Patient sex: F
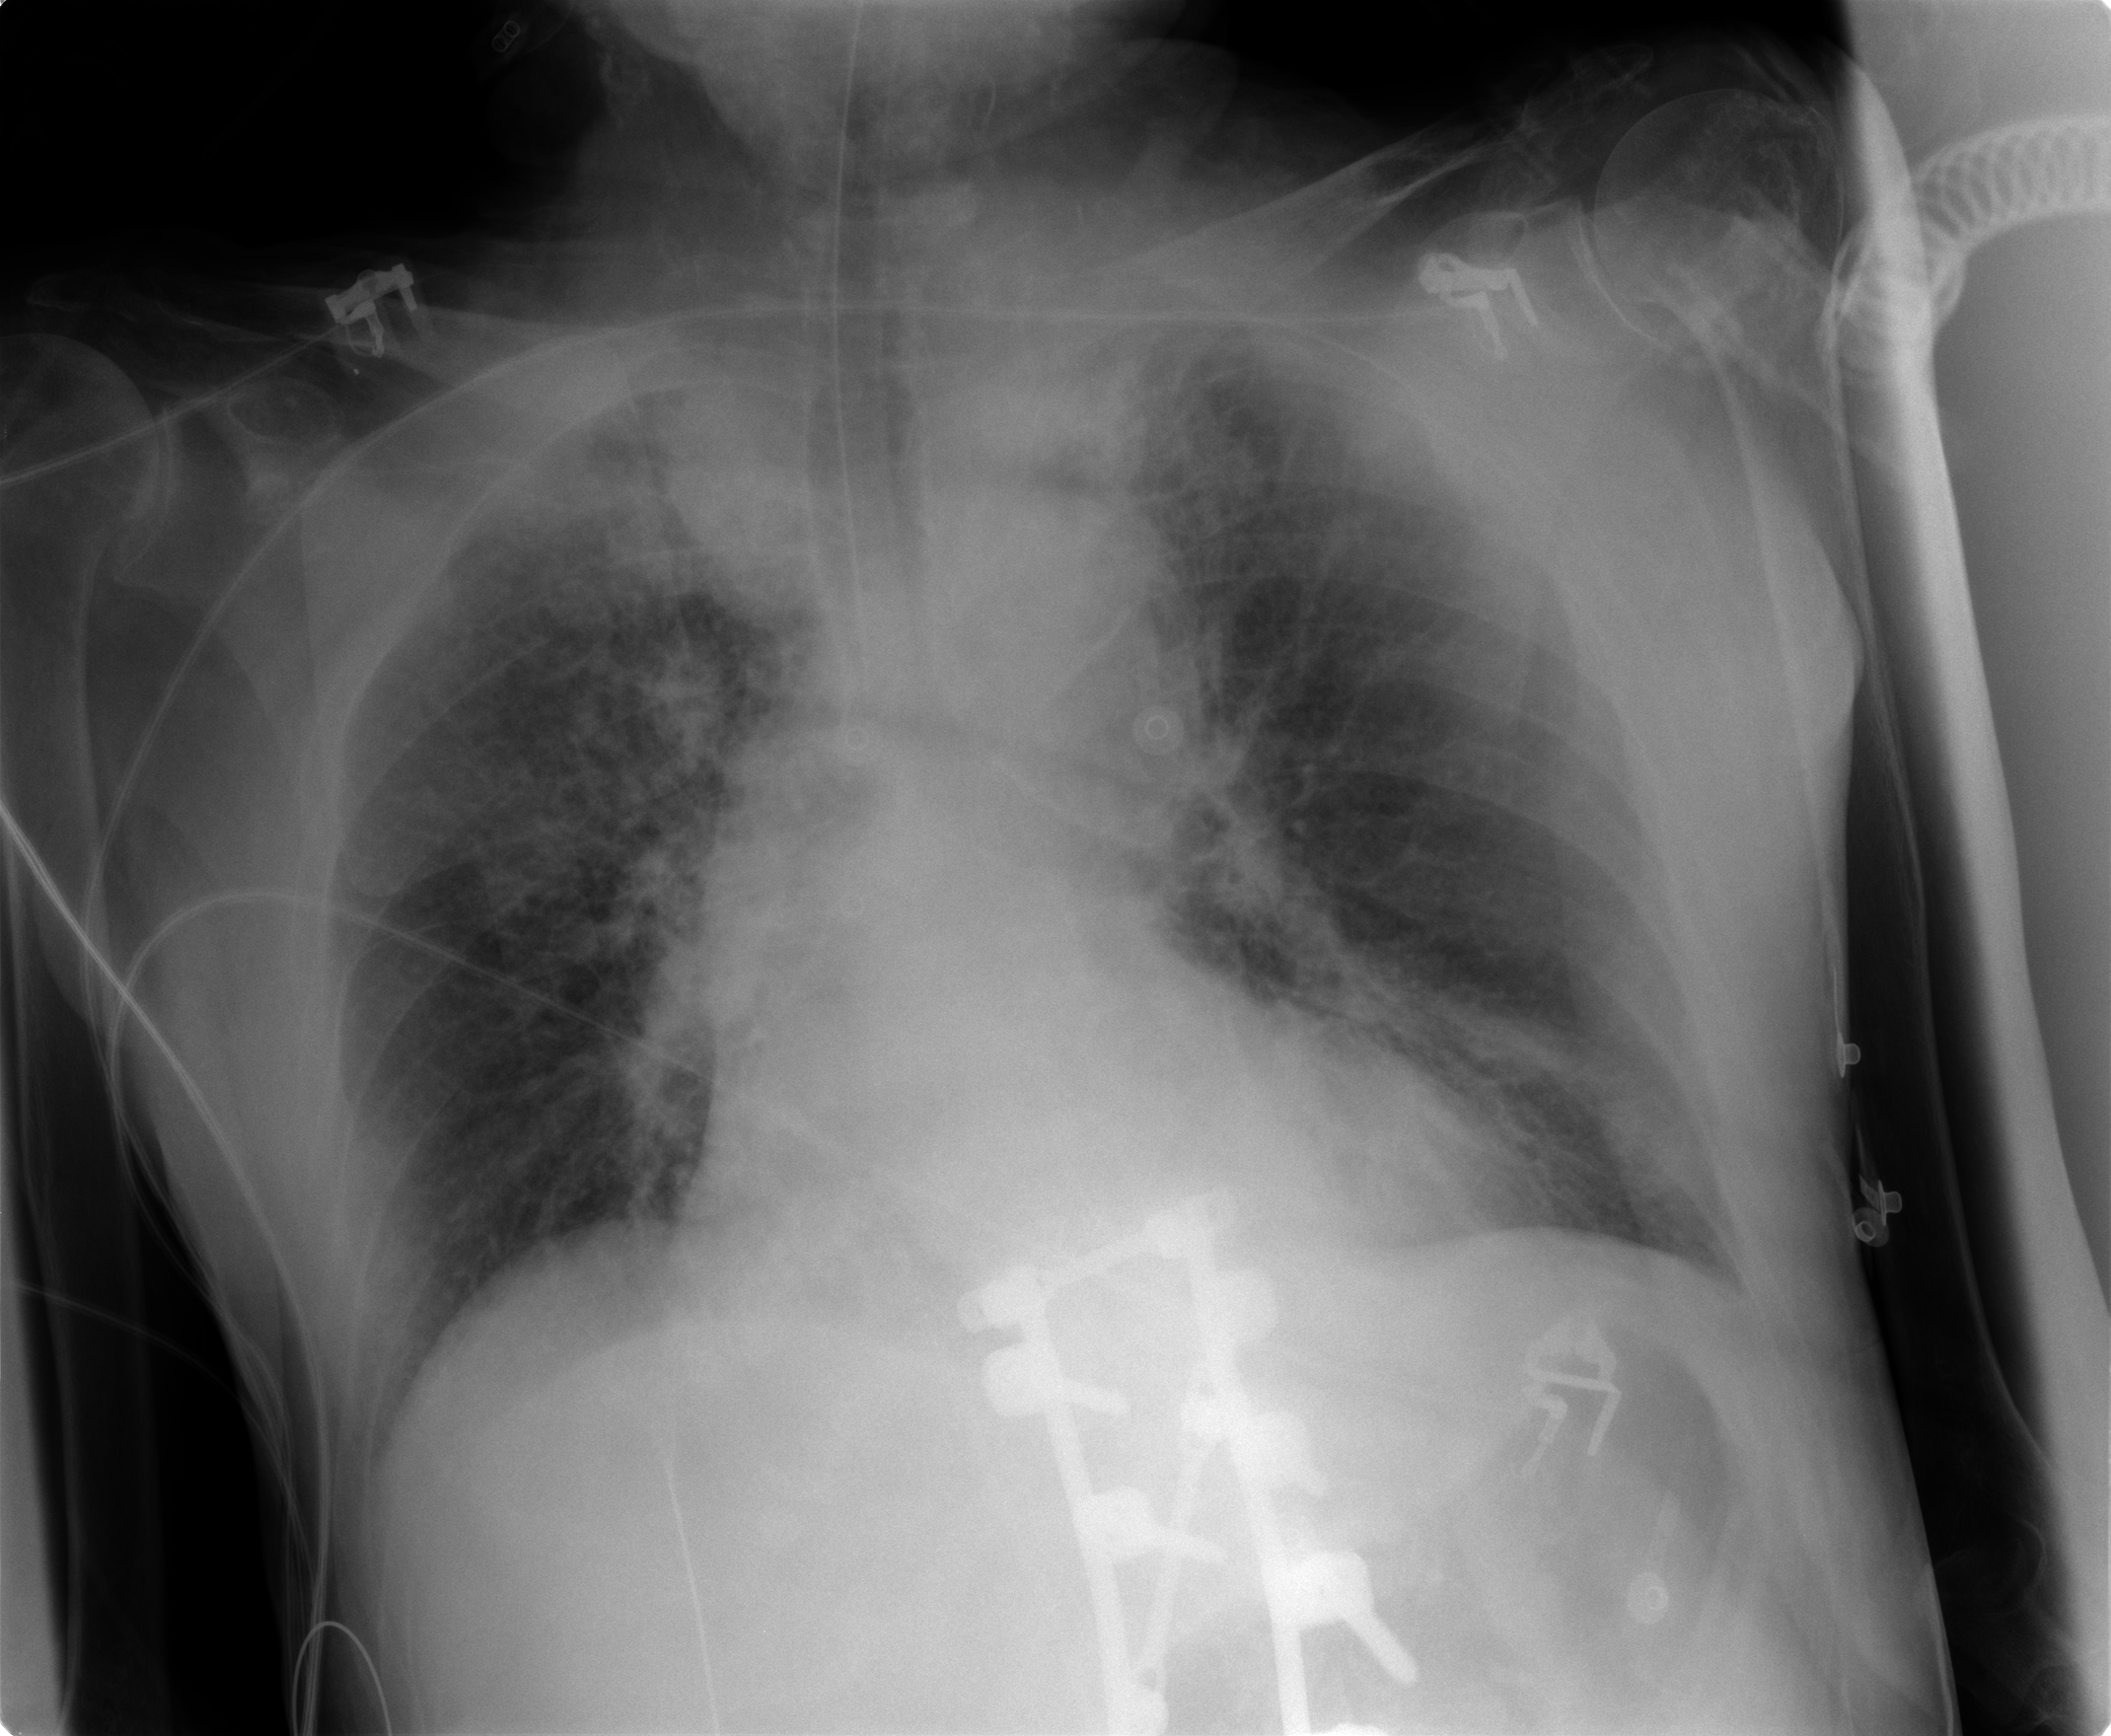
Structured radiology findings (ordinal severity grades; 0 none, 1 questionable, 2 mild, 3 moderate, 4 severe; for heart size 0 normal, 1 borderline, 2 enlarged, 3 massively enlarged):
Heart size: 2
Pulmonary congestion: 3
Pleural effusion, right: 0
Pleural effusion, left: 0
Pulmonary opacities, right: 2
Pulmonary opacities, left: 2
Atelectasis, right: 0
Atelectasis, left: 2